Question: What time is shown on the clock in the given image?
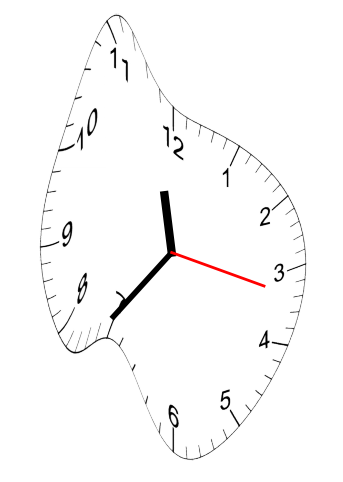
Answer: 11:36:17